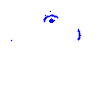
Particle: proton